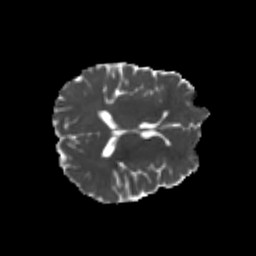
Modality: MD
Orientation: axial
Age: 19
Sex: male
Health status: healthy
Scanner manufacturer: philips
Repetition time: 7.39 s
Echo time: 0.08599 s